RGB frame:
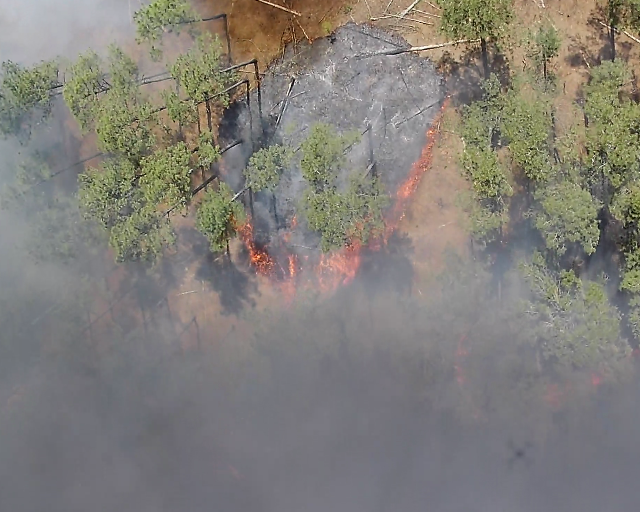
Thermal frame:
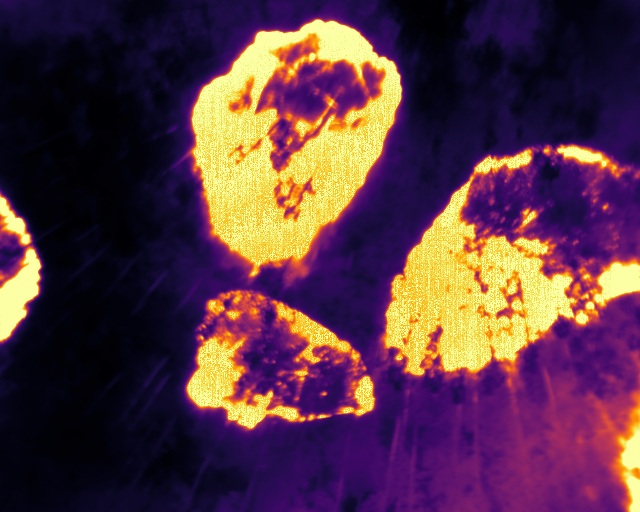
Captured: 2026-02-27 02:36:06
Pixels at or above 80 °C: 119975 (fraction of frame: 0.3661)